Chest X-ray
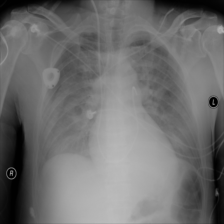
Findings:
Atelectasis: negative
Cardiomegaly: negative
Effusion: negative
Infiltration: negative
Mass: negative
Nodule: negative
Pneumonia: negative
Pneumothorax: negative
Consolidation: negative
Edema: negative
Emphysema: negative
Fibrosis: negative
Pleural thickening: negative
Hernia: negative